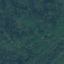
Land use / land cover class: Forest